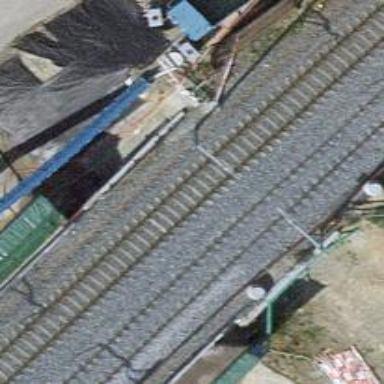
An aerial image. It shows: Single-track railway bridge with contact lines for electrification.